Question: I needed to make a console application using nettiers class libraries. I created a new Console Application project, added references to all the libraries from NetTiers and created an app.config file with all the necessary configurations. I get intellisense and no errors and everything when I am doing the coding, but when I go to compile the application, I'm getting an error that PPGEDI.Data doesn't exist.
I only have 1 line in the program.cs Main method:
'''
PPGEDI.Entities.VansEntity van
= DataRepository.VansEntityProvider.GetById(16);
'''
I'm getting the following error:
'''
Error 93
The type or namespace name 'Data'
does not exist in the namespace 'PPGEDI'
(are you missing an assembly reference?)
'''
It's frustrating, because I know I've added the assembly reference:

I'm using Visual Studio 2010, with C# and .NET 4.0. Can anyone give me an idea as to what I need to do to get this to work.
As a note, this works if I use the same statement in a method on an ASPX page in the web application generated by nettiers.
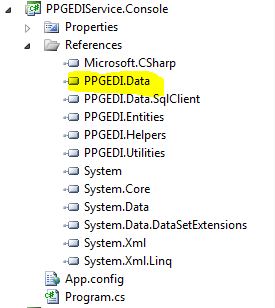
Answer: > @BrokenGlass, you were absolutely correct. I double checked and it was
set to ".NET Framework Client Profile", I changed it to .NET 4 and
it's working now, can you put that as an answer?
You are using the .NET client profile in your console app which is a "minified" version that doesn't contain all assemblies.
The problem is that when your app adds a reference to a class library that is targeting the full framework, references to the "full" framework assembly will not resolve. This results in the rather non-forthcoming error message that you see. Switching to the the full .NET 4 as target framework will resolve the issue.
For a more in depth overview of the problem and the .NET 4 Client Profile in general also see <URL>